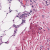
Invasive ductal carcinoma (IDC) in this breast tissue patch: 0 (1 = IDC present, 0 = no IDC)